Question: I have a difficult problem with this code:
'''
public class StatusAndPersonPanel implements ActionListener {
private JPanel myPanel;
private String[] status = {"Good", "Bad", "Not so bad"};
private Color[] backgrounds = {Color.GREEN, Color.RED, Color.ORANGE};
private JComboBox<String> box;
public ComboboxConstructor() {
myPanel = new JPanel();
box = new JComboBox<String>(status);
ComboBoxRenderer myBackgrounds = new ComboBoxRenderer(box);
myBackgrounds.setColors(backgrounds);
myBackgrounds.setStrings(status);
box.setRenderer(myBackgrounds);
box.addActionListener(this);
Color selectedColor = (Color) backgrounds[box.getSelectedIndex()];
box.setBackground(selectedColor);
myPanel.add(box); // putting it into my panel
}
@Override
public void actionPerformed(ActionEvent event) {
Color selectedColor = (Color) backgrounds[box.getSelectedIndex()];
box.setBackground(selectedColor);
}
}
'''
As you can see in the image, in Step 1 all colors are made as I want them,
but now I click on "not as bad" and the 'JComboBox' collapses with the right choice, but doesn't change the color (the arrow does, I don't know why), until my focus is lost (Step 3, clicking another 'JPanel element) the color is given properly.
Now, I know it's just a little cosmetic problem, but it's driving me crazy! I tried it with 'ActionListener', 'ItemListener' (after change), and 'FocusListener' (focus lost and gained), but the result stays always the same as shown in Step 2.

Thank you so much for your help and thoughts in advance!
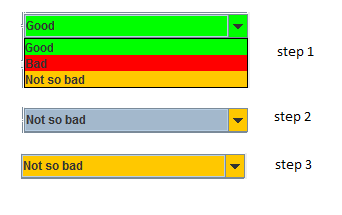
Answer: A <URL>.
Addendum: Related examples may be found in this <URL>.